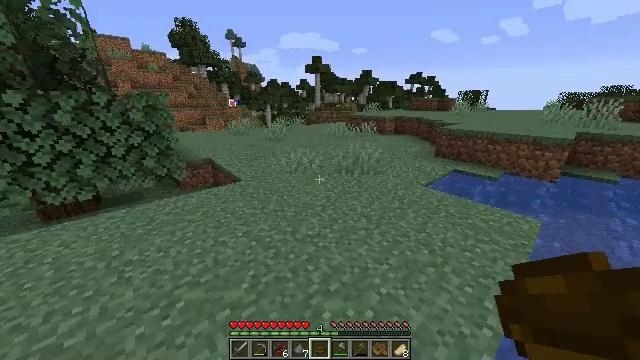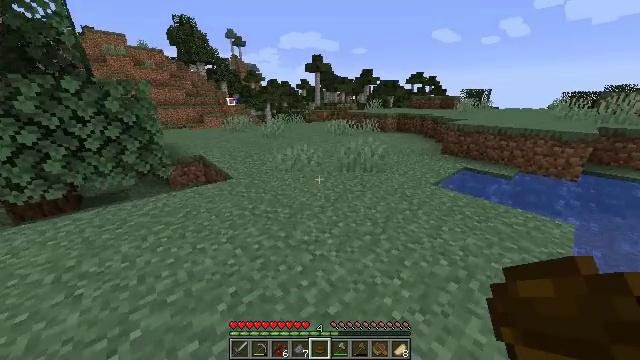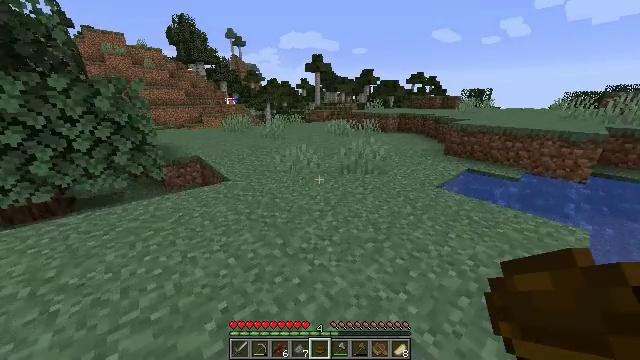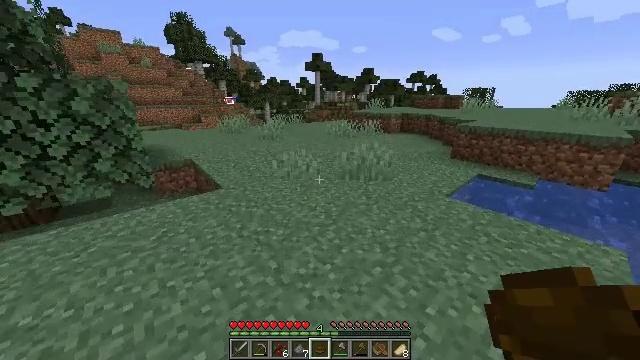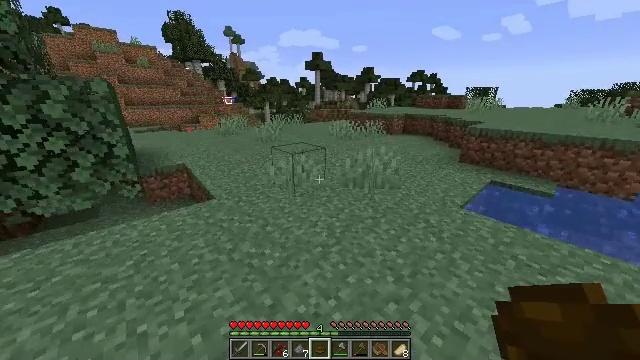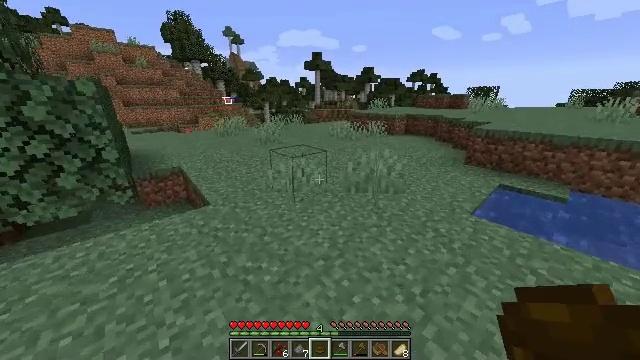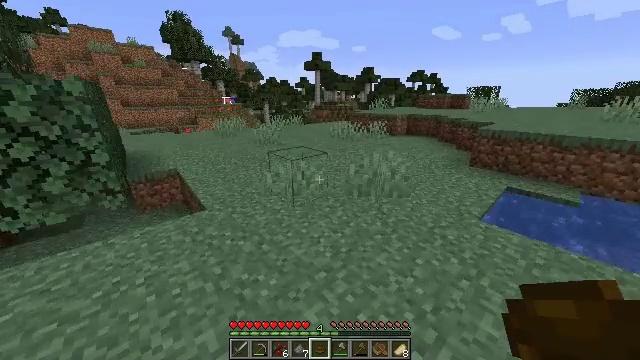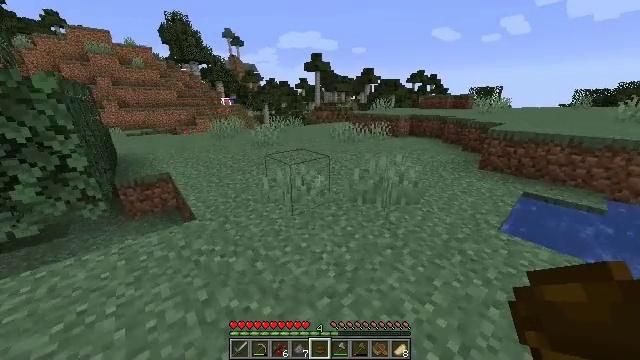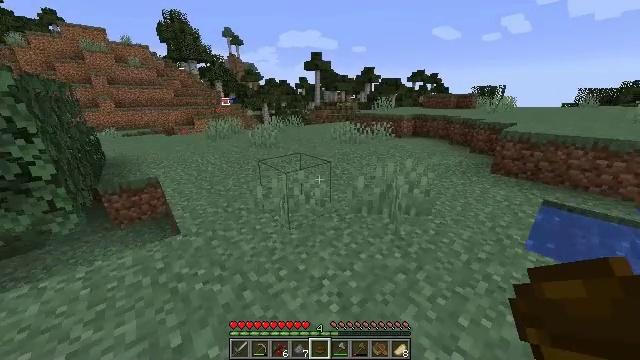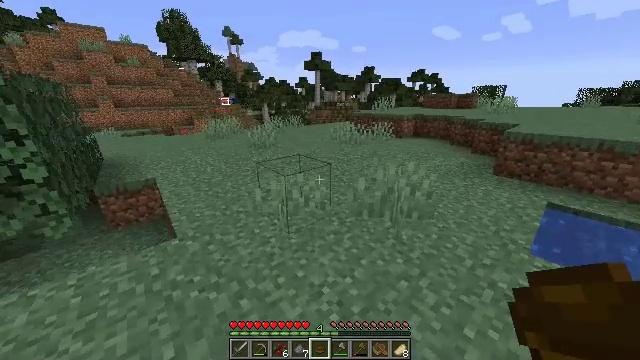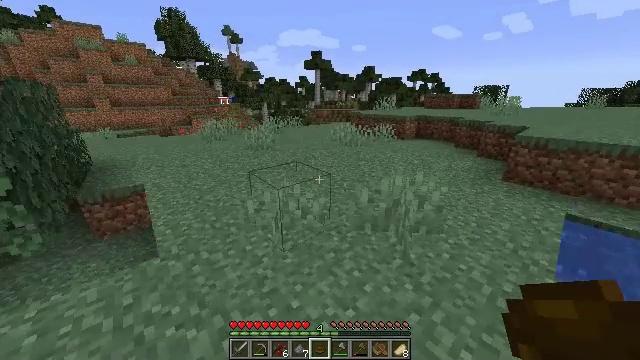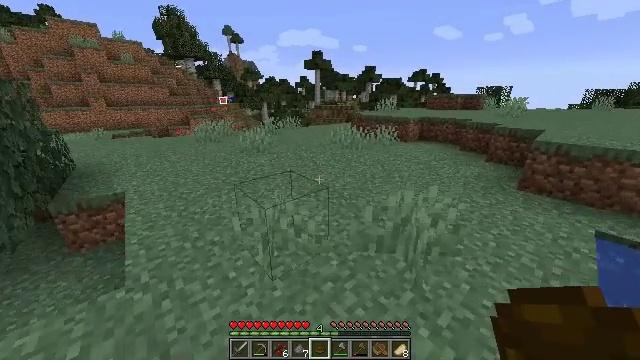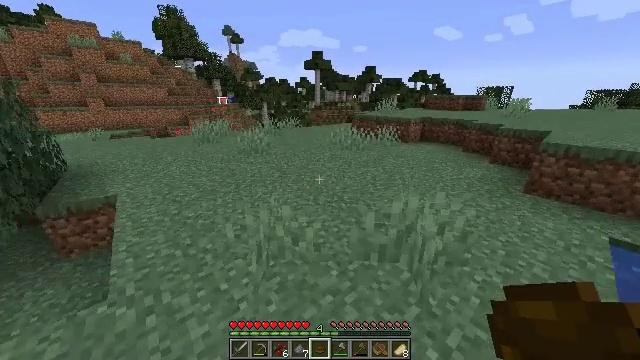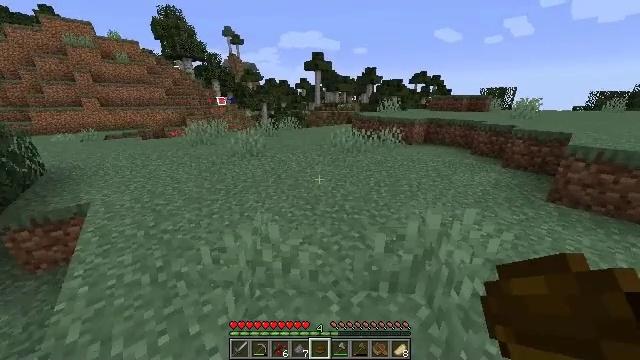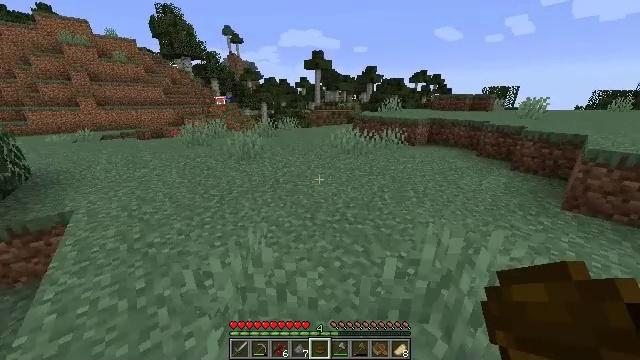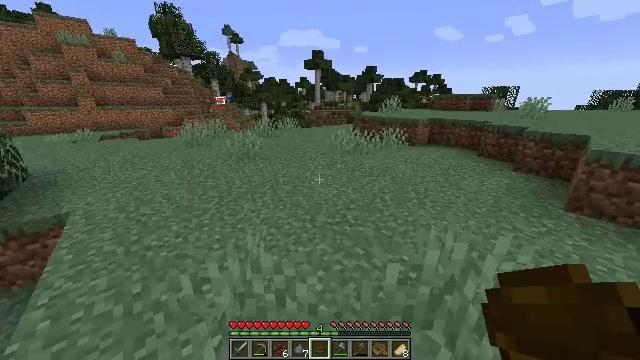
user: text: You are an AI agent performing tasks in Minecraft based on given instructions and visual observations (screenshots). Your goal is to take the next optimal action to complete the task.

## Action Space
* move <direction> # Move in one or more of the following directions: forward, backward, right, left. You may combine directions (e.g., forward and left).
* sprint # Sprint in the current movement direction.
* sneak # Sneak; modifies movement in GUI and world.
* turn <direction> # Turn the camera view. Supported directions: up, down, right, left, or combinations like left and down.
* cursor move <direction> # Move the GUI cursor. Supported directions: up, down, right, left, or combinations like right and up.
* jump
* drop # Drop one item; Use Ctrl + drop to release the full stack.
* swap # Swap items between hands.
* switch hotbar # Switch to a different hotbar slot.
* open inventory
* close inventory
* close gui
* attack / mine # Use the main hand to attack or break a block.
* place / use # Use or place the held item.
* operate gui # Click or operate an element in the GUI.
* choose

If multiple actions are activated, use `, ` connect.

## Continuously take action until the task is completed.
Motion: motion action
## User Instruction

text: Remove a bowl from the inventory.
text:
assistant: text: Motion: move forward, sprint
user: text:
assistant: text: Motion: move forward, sprint
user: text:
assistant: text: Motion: move forward, sprint
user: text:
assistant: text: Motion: move forward, sprint
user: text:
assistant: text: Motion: move forward, sprint
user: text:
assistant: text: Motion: move forward
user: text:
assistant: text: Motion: move forward
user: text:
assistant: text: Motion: move forward
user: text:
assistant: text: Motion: move forward
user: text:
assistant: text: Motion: move forward
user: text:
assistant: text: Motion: move forward
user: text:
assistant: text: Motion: move forward
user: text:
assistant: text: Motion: move forward
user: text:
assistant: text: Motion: move forward
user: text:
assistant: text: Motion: move forward
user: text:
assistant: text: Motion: move forward
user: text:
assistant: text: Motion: move forward, turn right
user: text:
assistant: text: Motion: move forward, turn right and down
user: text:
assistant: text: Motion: move forward, turn right
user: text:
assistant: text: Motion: move forward
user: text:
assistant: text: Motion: move forward, turn right
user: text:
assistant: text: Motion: move forward, turn right and up
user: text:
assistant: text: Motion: move forward, turn right and up
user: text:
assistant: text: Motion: move forward
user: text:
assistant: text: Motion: move forward
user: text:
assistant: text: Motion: move forward
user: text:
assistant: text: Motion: move forward
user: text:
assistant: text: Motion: move forward
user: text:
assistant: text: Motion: move forward
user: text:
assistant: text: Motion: move forward